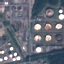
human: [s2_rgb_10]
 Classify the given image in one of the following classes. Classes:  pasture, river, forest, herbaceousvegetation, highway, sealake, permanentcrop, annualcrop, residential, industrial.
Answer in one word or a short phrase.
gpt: Industrial